Interaction volume radius: 10 \u00c5
Interaction volume height: 30 \u00c5
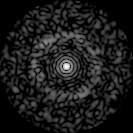
Disorder parameter: 0.837